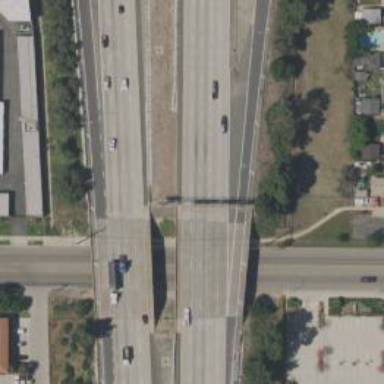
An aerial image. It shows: Bridge over motorway.